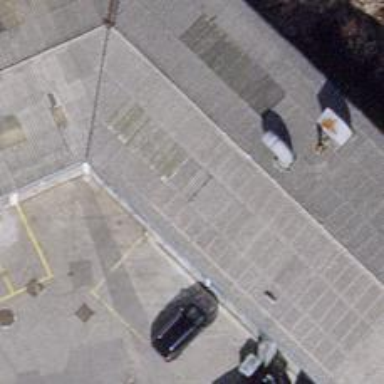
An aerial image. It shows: Car repair shop.